Question: Today I am trying to make a start in programming for Android in C# using Xamarin. However, when I go to their docs and follow an example to play audio (<URL>. When I add this line of code:
'''
_player = MediaPlayer.Create(this, Resource.Raw.test);
'''
I get this error:
'''
E:\Android Apps\Hardcore_Gabber_App\HardcoreGabberApp\MainActivity.cs(48,48): Error CS0117: 'HardcoreGabberApp.Resource' does not contain a definition for 'Raw' (CS0117) (HardcoreGabberApp)
'''
And this is how I have my folders:

And still it cant find "Raw". Deleting the Recourse.designer.cs and then rebuild is not working. Then I am getting even more errors and the Recourse.designer.cs is not rebuilding. How can I fix this?
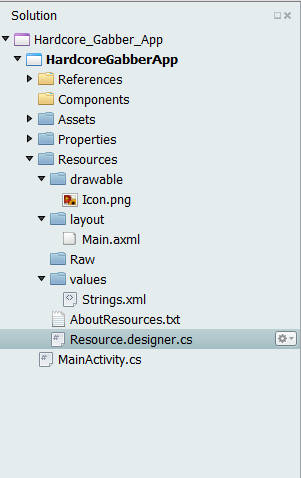
Answer: It seemed that I had to add the files manually by adding right clicking on a folder and press add files instead of drag and drop to fix the issue: